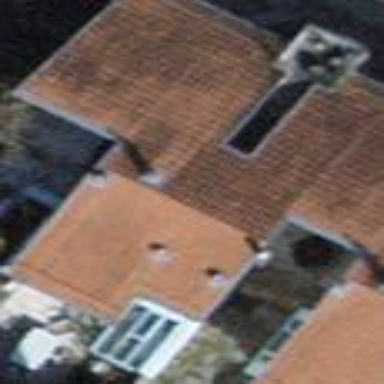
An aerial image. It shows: Terrace-style building with gabled roof.